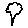
Label: tree